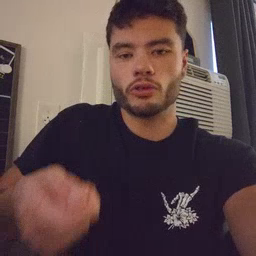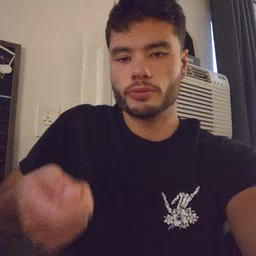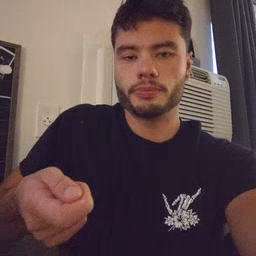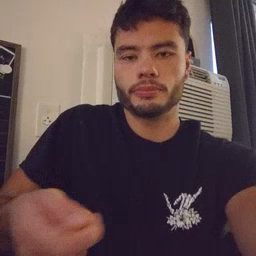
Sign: vacuum